Field crop: maize
Growth stage: 2
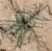
Species: salsola